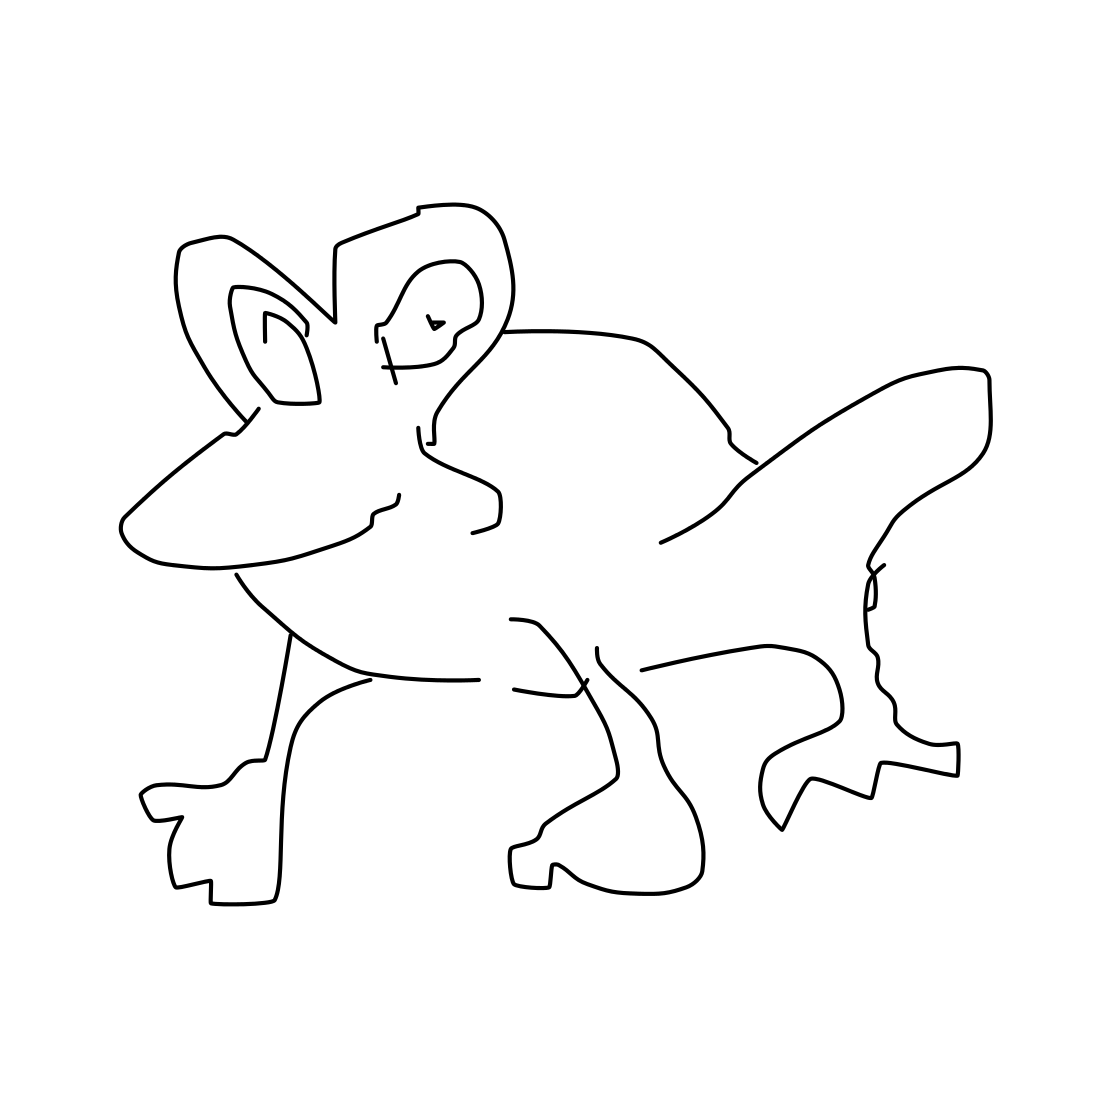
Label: frog